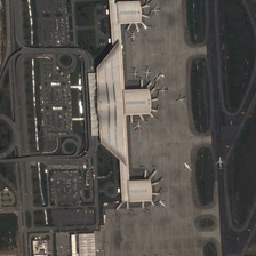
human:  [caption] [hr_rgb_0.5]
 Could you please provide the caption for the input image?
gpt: there are several planes staying on the tarmac between airport runways and terminal buildings .

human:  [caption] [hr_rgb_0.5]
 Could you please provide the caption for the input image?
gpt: there is an airport in one corner of two crossed roads  which has some planes parked near a star like building .

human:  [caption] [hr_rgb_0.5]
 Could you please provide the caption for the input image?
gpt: three boarding gate surrounded by many planes .

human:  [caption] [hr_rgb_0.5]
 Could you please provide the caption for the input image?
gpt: the passenger termial building separated the landside and the airside .

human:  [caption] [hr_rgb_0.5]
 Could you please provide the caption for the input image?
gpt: some planes are parked in an airport with three large parking lots .